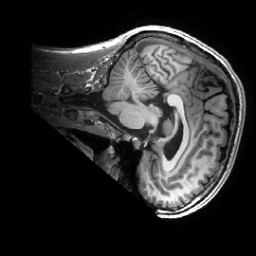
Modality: T1w
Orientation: sagittal
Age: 31
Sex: male
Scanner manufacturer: ge
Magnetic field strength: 3 T
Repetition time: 0.0073 s
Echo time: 0.003 s